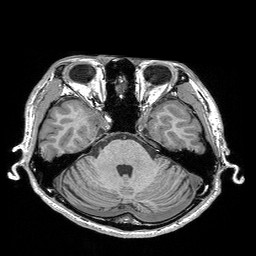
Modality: T1w
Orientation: coronal